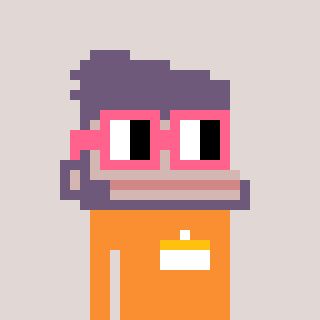
a pixel art character with square pink glasses, a ape-shaped head and a orange-colored body on a warm background